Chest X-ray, AP view. Patient: 47 years old, sex M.
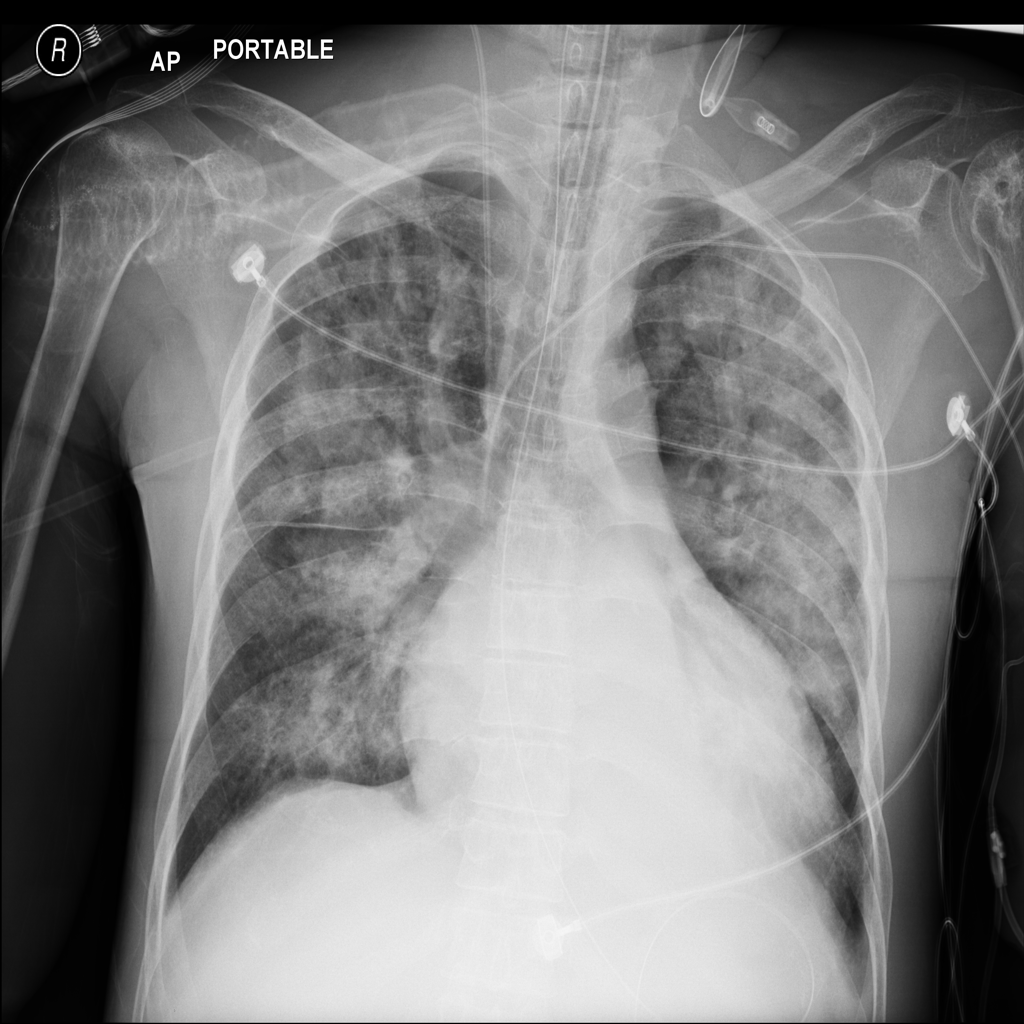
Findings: Edema